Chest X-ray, PA view. Patient: 35 years old, sex F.
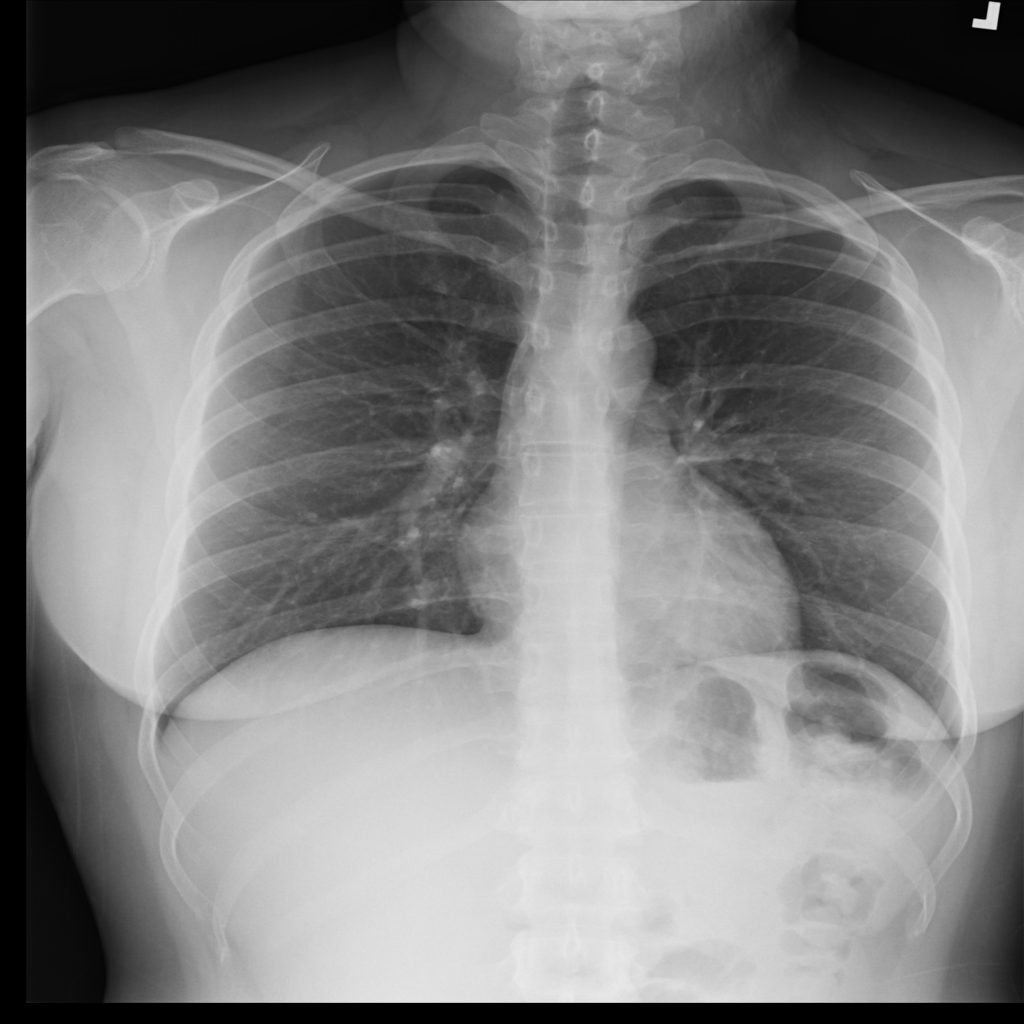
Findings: No Finding